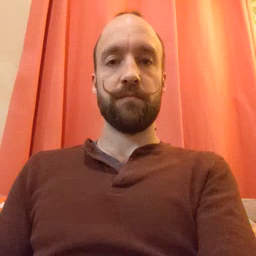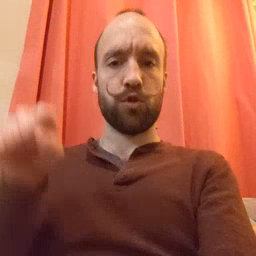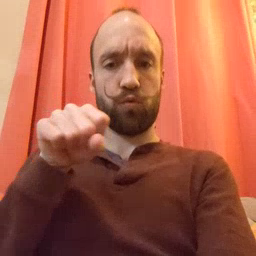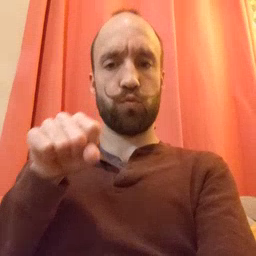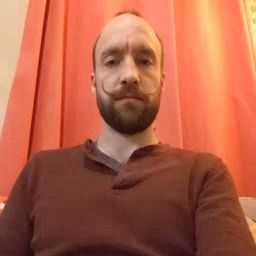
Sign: shoe